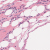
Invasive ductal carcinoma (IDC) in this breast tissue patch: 1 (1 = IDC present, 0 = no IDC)